Question: We have an EVO Laser USB barcode scanner, and my web app (kind of?) breaks when we scan something. If we type the exact same thing in, there's no problem. In fact, the scan is successful, and types in the digits from the barcode, and brings it to the next page in the sequence. The difference is, the barcode scanner makes the browser console pop up with the following error:

This happens consistently: typing works, but scanner pops up the error. I thought the computer couldn't tell...how on earth is this causing a Firefox-specific error? (FF28.0 clean stock install.)
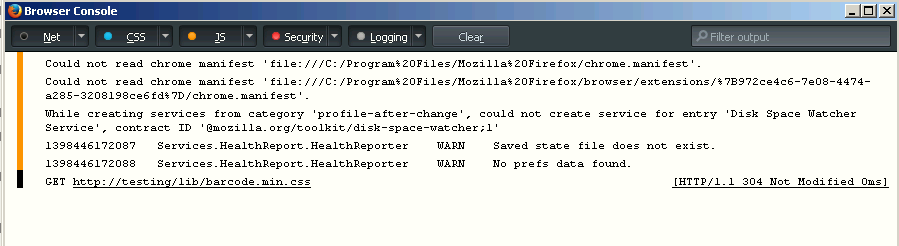
Answer: As it happens, my app was a port of a desktop app built around an older scanner. That older scanner did not emit any special characters after scanning, so the desktop app would react automatically after an exact number of digits were typed/scanned. I made the webapp port work the same way. However, the new scanner being used emitted a CRLF just after scanning, which would cause FF to try to submit when it's already had some JavaScript call 'form.submit()' in reaction to enough characters being typed. I don't think FF "should" react with the above error, but the solution was simple, to (Even on 1ms interchar delay, this works fine.)